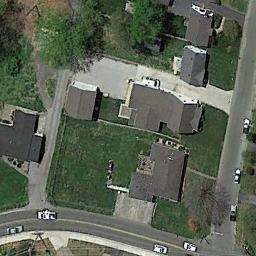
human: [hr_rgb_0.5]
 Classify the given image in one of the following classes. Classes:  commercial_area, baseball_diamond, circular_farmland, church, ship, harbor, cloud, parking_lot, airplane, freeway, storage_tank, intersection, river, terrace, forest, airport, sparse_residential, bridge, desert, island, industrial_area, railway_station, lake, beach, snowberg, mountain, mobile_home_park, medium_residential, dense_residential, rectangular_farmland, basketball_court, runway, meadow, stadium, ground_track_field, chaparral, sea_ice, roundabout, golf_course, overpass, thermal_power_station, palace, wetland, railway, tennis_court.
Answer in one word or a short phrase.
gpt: medium_residential